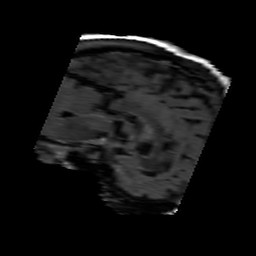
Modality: FLAIR
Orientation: sagittal
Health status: ill
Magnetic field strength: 3 T